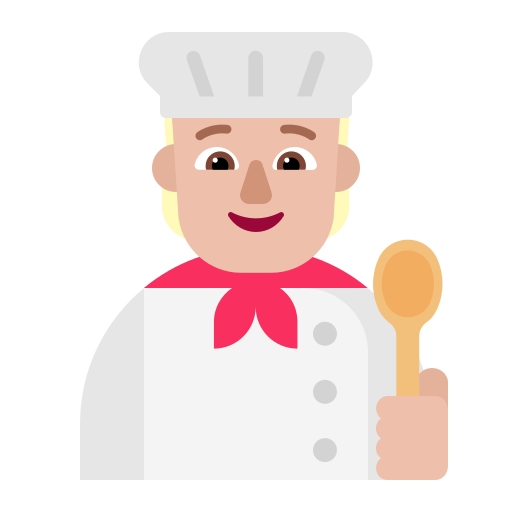
cook flat  light